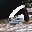
Label: 6